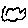
Label: cloud